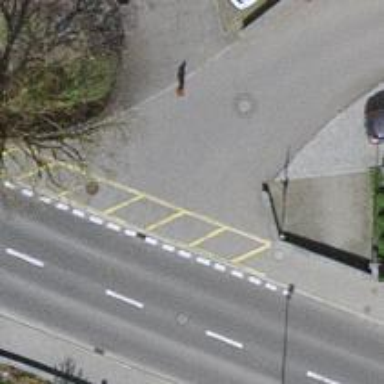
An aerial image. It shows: Marked crossing with yellow markings on the road.